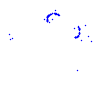
Particle: proton